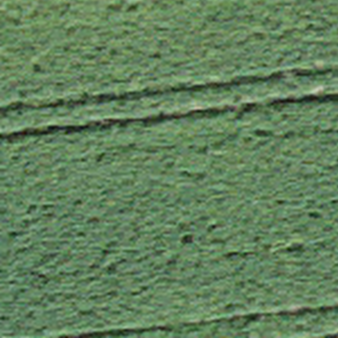
Label: other